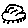
Label: cloud